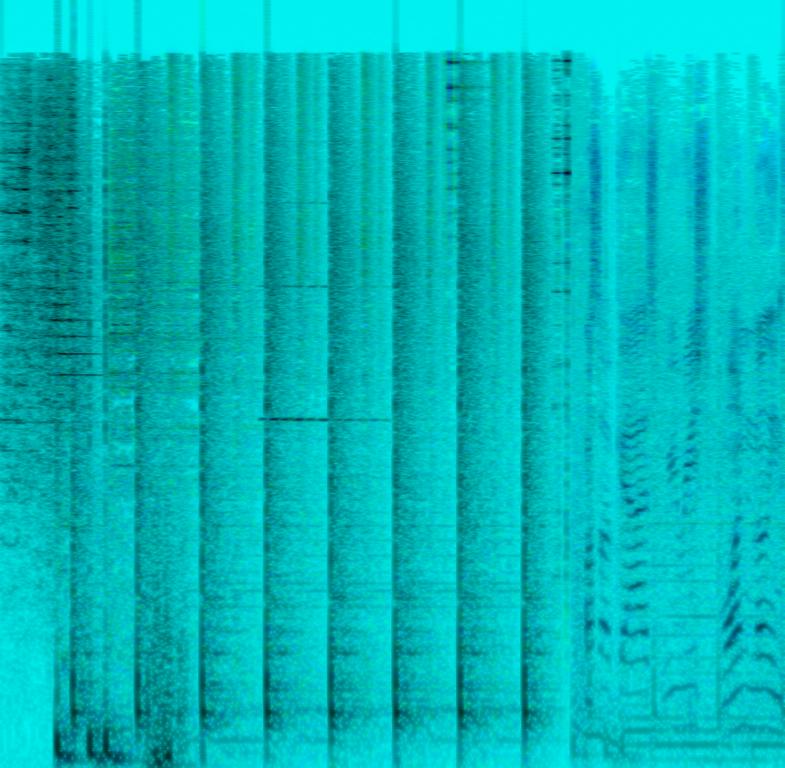
This song starts off with 2 heartbeats. The sound of a knife being honed is played. After this, we hear a short blasting sound. This is followed by a fast paced percussion starting off with a roll and then playing -two strokes on a hi-hat and one stroke on the snare drum. A male voice speaks in a narrative voice with a distortion guitar playing power chords in the background. The rest of the instruments continue playing in the background while the voice is narrating.